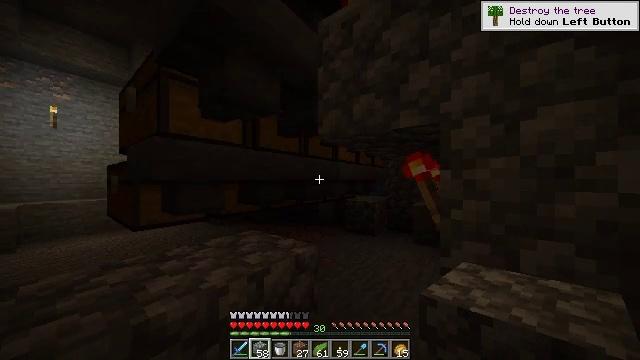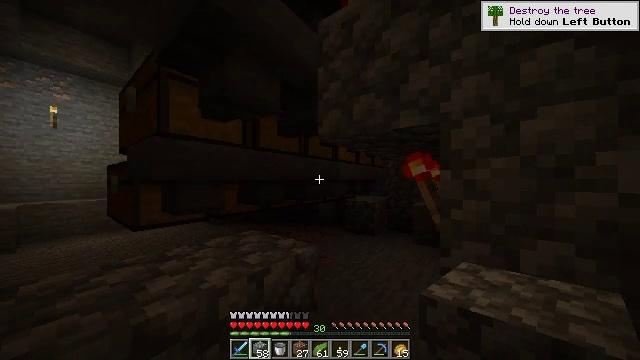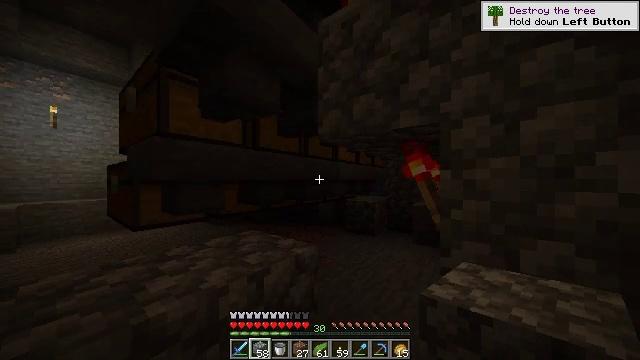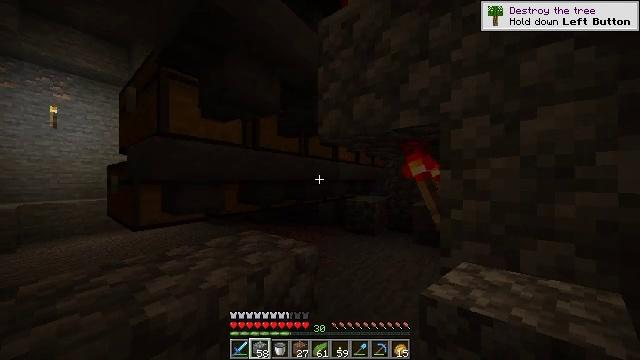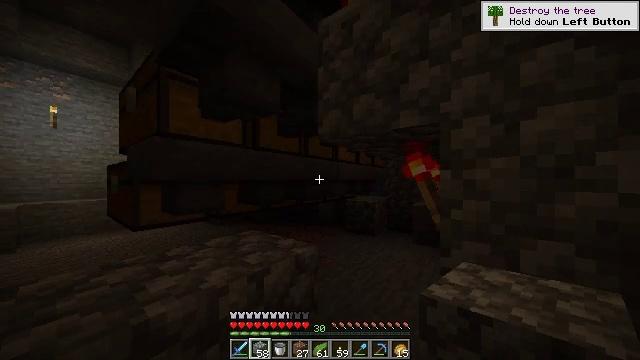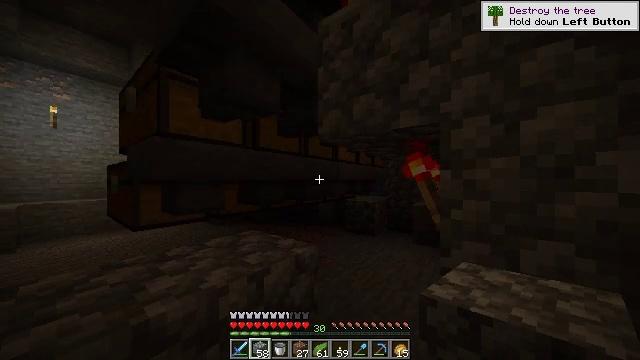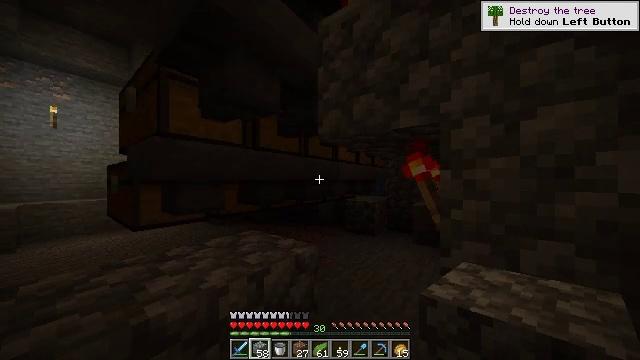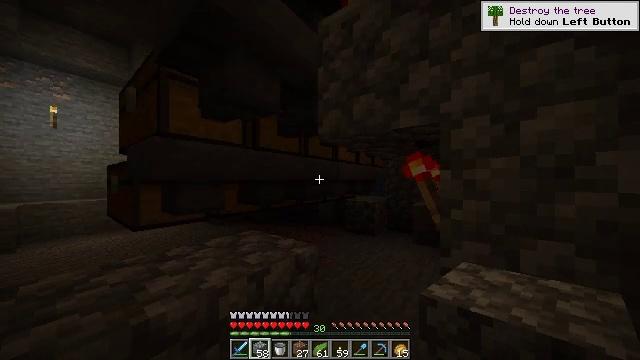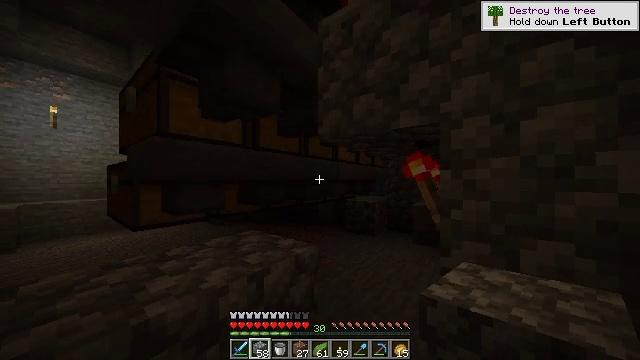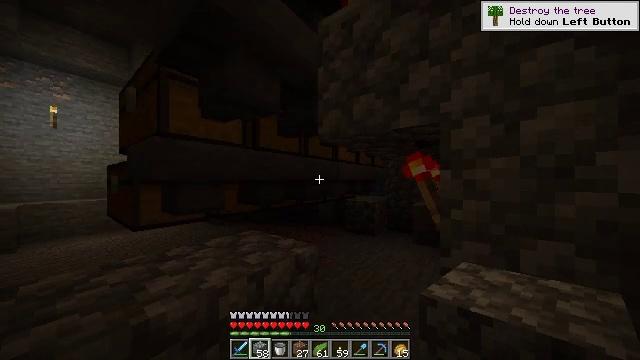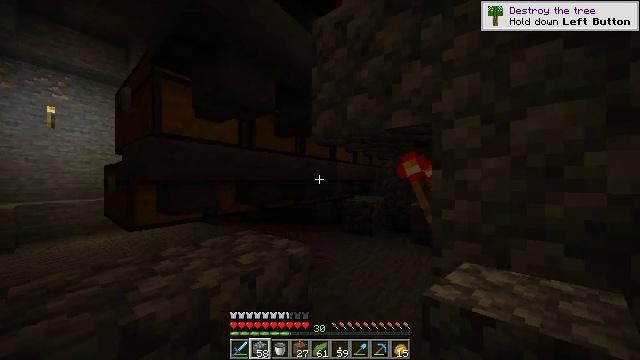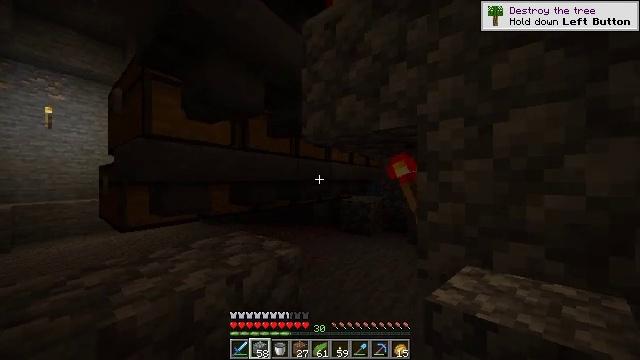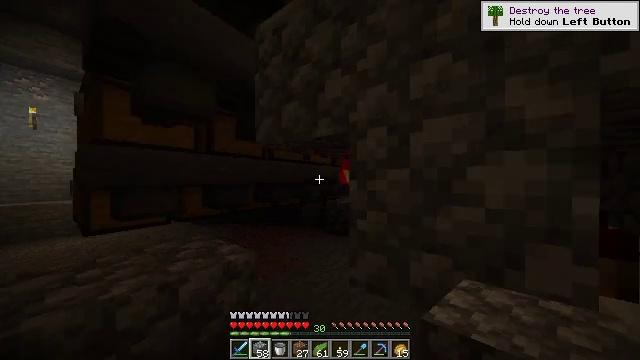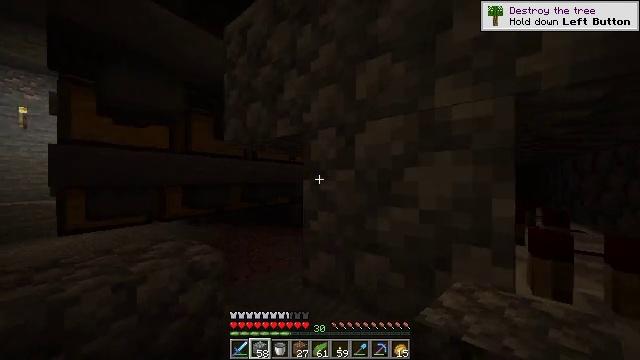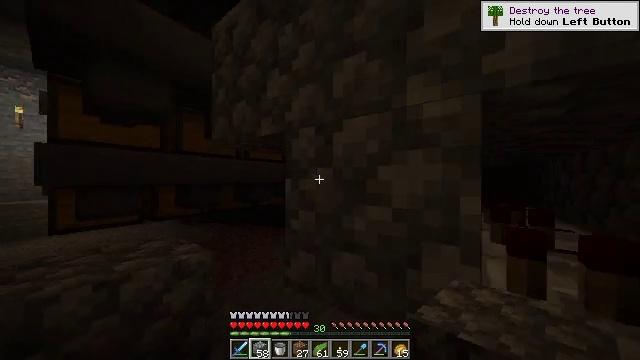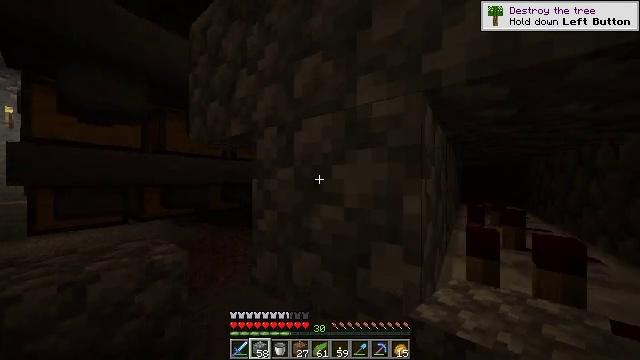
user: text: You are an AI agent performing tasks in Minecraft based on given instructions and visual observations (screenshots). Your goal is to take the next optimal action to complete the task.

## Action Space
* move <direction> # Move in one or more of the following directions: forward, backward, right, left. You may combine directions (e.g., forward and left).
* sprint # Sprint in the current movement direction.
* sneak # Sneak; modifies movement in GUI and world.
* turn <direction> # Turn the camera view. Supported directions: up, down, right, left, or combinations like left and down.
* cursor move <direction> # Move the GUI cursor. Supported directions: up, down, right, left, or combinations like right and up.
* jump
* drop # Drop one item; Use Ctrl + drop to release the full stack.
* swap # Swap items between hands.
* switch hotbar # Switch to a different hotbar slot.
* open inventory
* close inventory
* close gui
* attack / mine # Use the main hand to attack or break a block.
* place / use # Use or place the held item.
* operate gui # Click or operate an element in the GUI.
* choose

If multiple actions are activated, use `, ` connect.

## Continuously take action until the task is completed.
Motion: motion action
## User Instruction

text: Retrieve the comparator by mining it.
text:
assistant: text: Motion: no_op
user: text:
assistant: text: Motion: no_op
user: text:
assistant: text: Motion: no_op
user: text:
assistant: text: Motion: no_op
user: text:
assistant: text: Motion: no_op
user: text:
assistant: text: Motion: no_op
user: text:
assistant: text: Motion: no_op
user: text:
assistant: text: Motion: no_op
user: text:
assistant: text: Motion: no_op
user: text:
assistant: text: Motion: move right
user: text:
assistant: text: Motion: move right
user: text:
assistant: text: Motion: move right
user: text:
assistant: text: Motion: move right
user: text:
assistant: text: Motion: move right
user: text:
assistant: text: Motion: no_op
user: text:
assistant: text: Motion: turn right and down
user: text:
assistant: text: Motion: turn right and down
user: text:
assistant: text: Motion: turn right and down
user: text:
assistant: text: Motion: turn right
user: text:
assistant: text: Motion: turn right and down
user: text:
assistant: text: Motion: turn right and down
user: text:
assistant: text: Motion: turn right and down
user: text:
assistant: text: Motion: move forward, turn right
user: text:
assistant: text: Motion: move forward
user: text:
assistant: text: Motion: move forward
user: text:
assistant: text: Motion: move forward, jump
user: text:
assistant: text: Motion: move forward, jump
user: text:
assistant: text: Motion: move forward, turn left, jump
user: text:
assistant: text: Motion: move forward, turn left, jump
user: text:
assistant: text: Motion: move forward, turn left